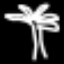
Label: palm tree